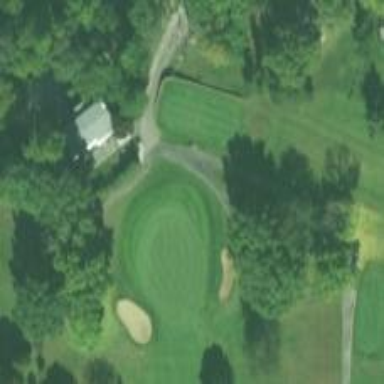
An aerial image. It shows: Path for golf carts.